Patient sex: M
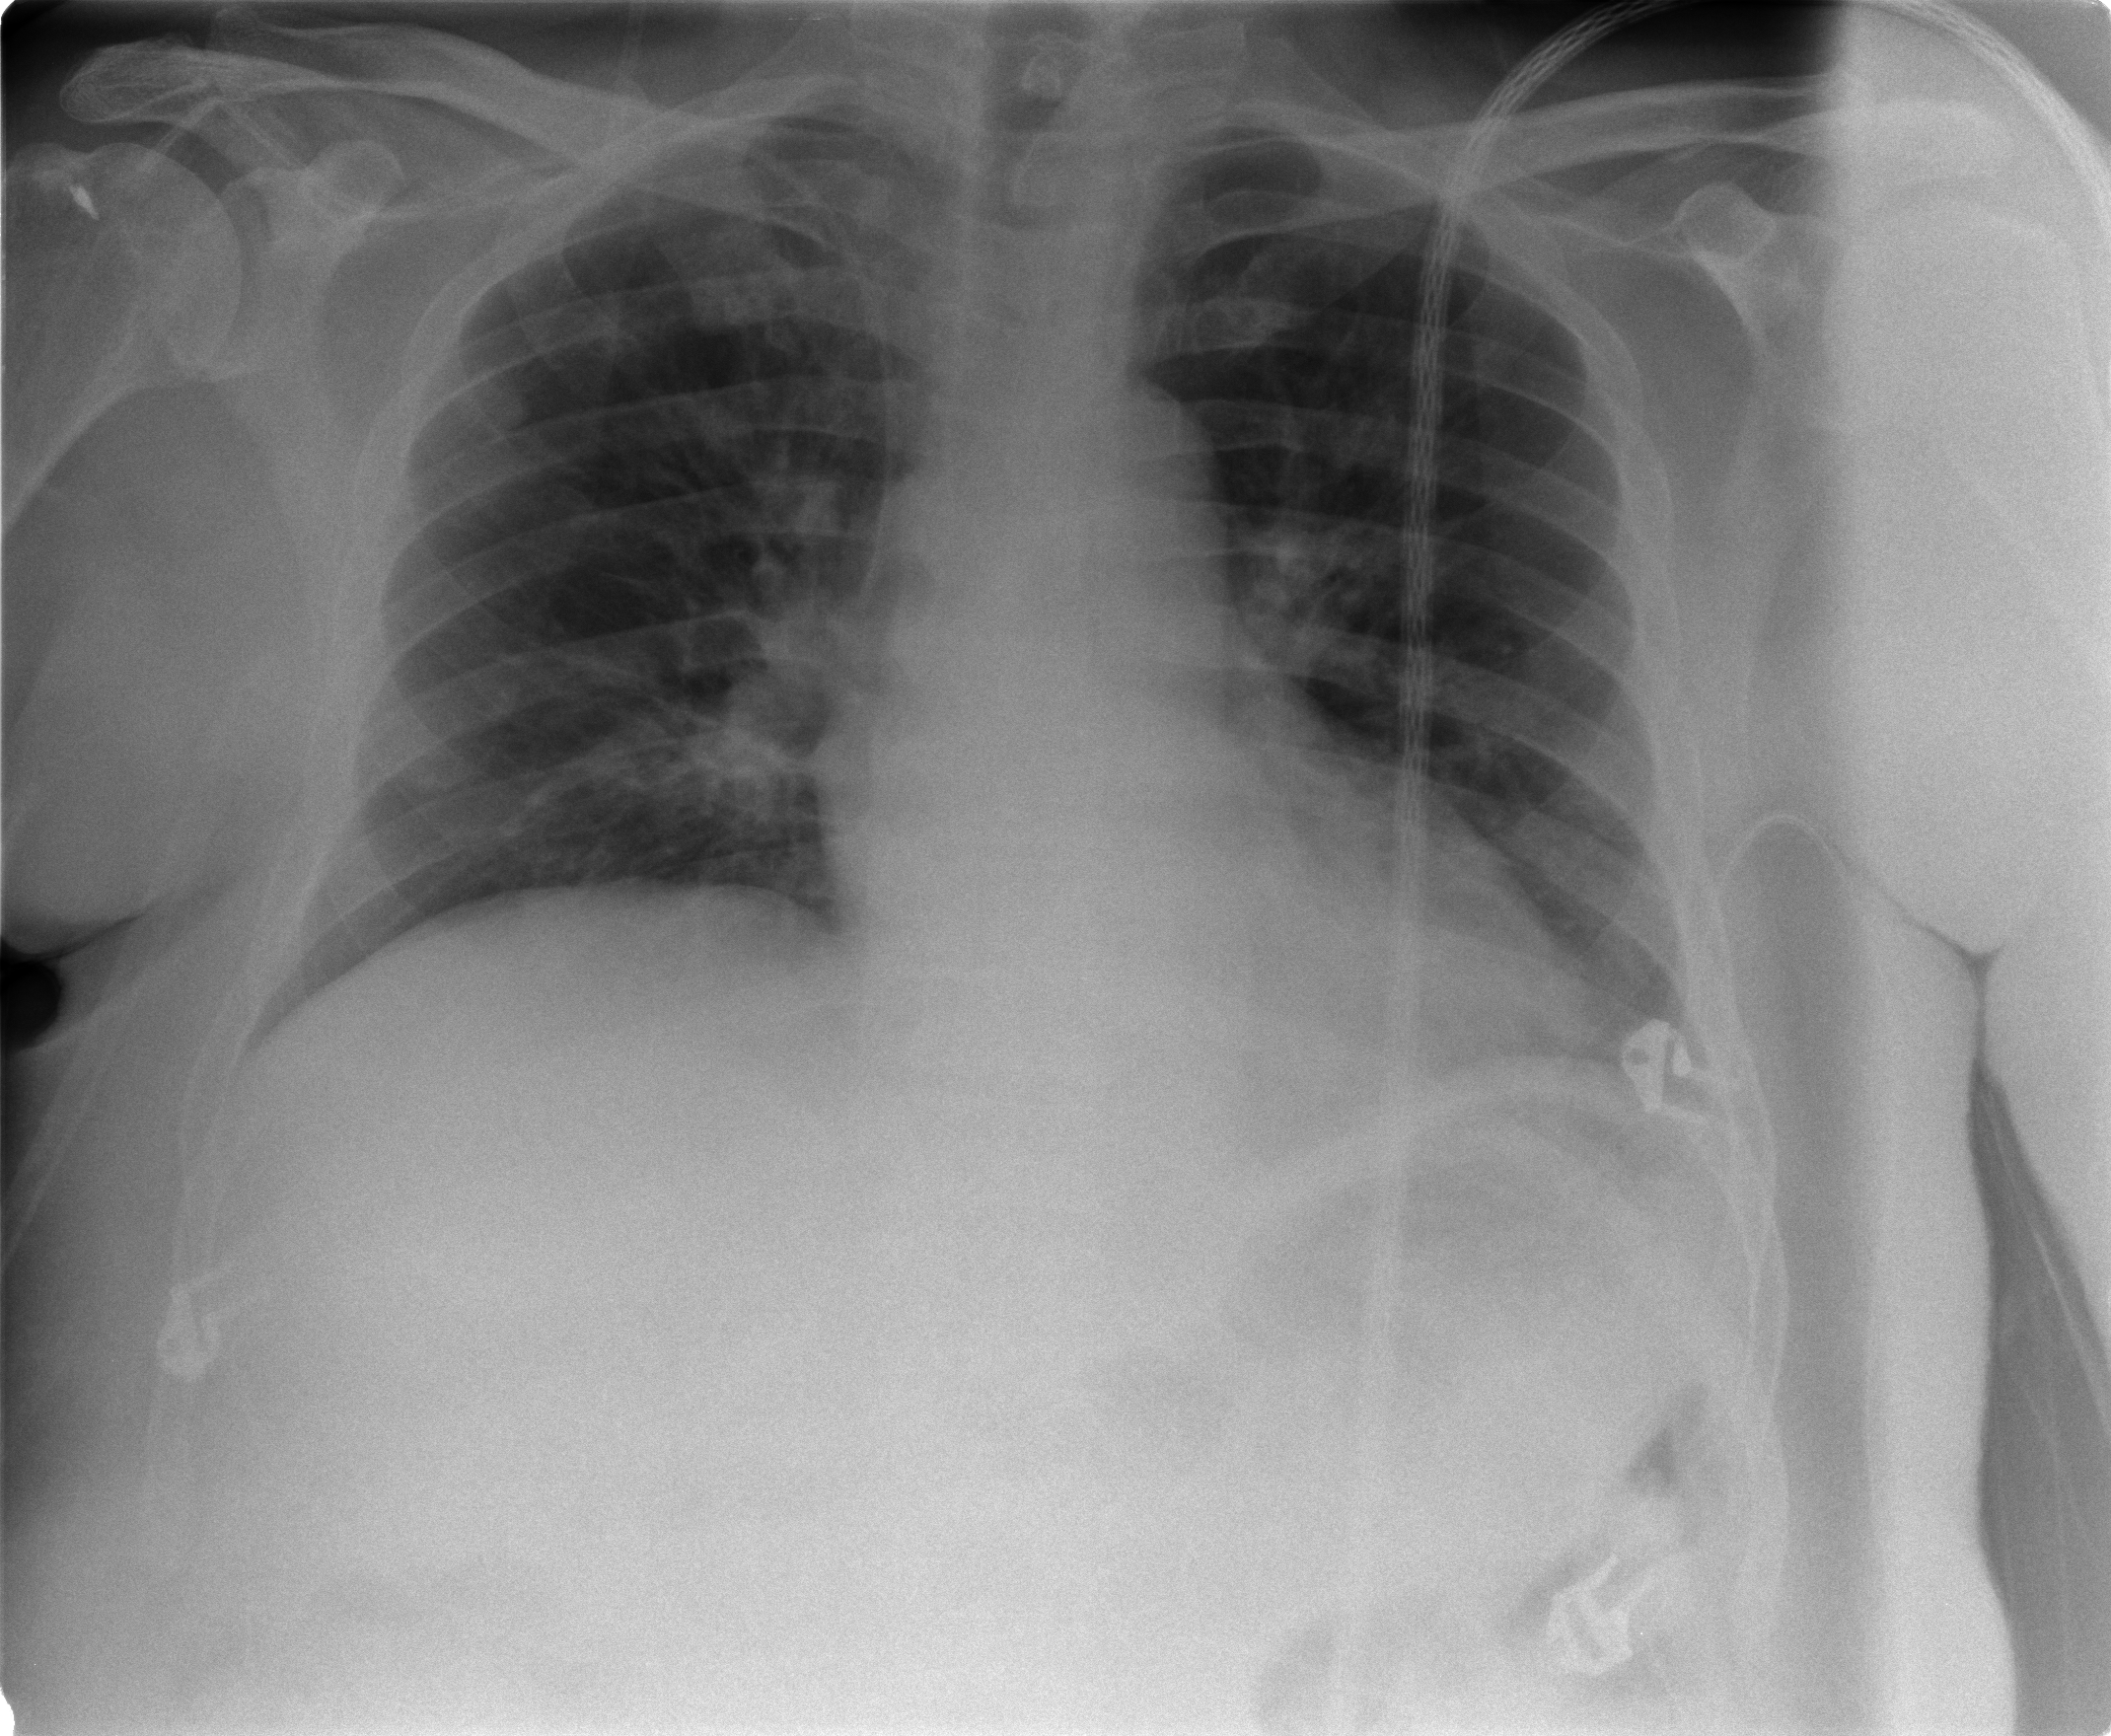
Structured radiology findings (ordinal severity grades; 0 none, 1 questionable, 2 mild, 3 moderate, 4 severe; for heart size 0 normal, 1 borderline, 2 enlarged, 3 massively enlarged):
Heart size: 2
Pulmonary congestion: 2
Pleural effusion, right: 0
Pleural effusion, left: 2
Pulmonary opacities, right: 0
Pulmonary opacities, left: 0
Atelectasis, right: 2
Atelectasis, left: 2